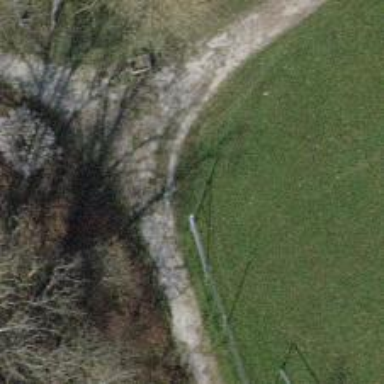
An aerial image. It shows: Fence.